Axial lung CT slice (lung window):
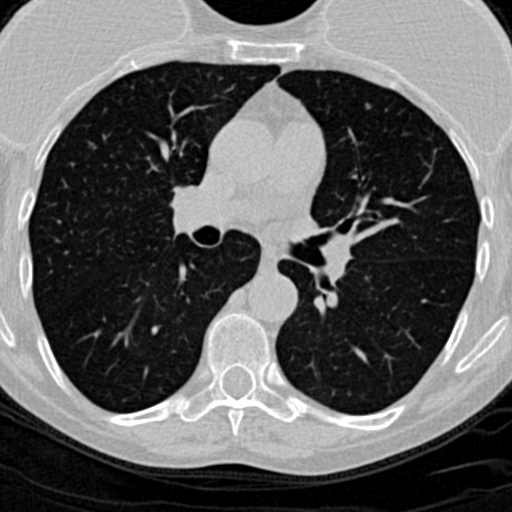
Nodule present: no